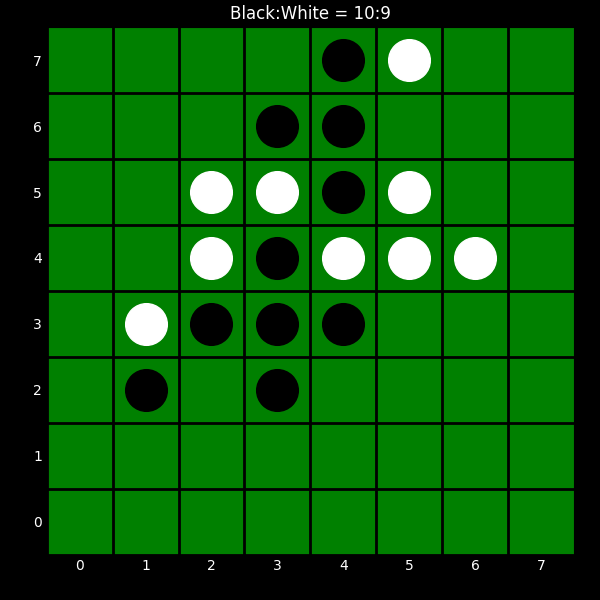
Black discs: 10
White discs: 9